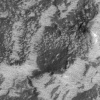
Atmospheric dust classification: not_dusty